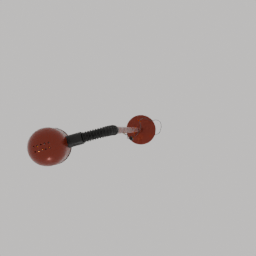
Label: lighting